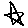
Label: star